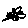
Label: flower